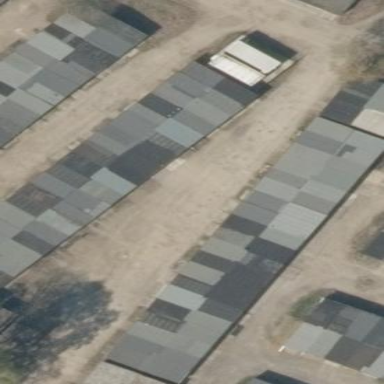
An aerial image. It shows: Group of garages.